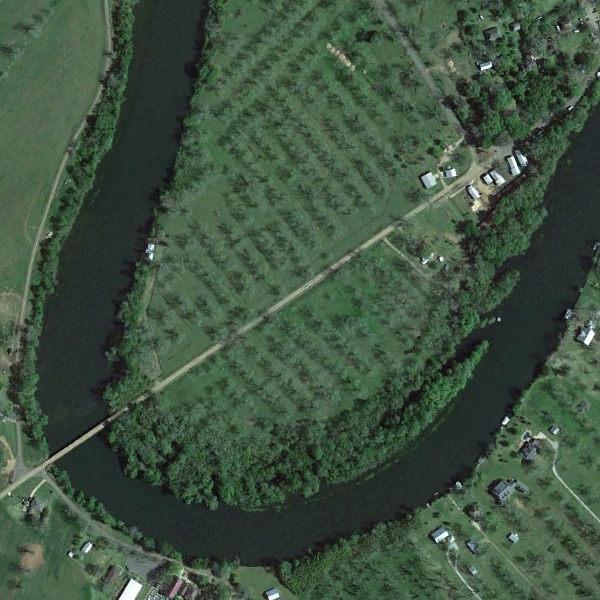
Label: River